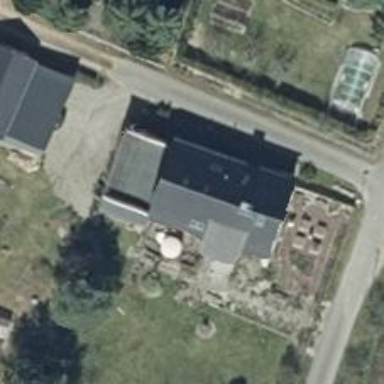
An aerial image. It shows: House with flat dark grey roof. The house has multiple parts.